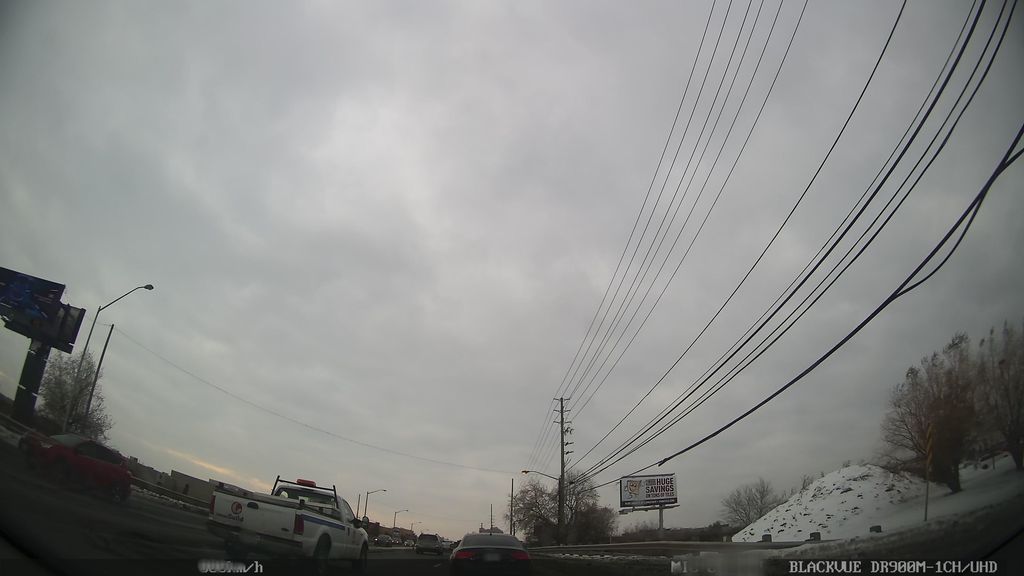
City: toronto